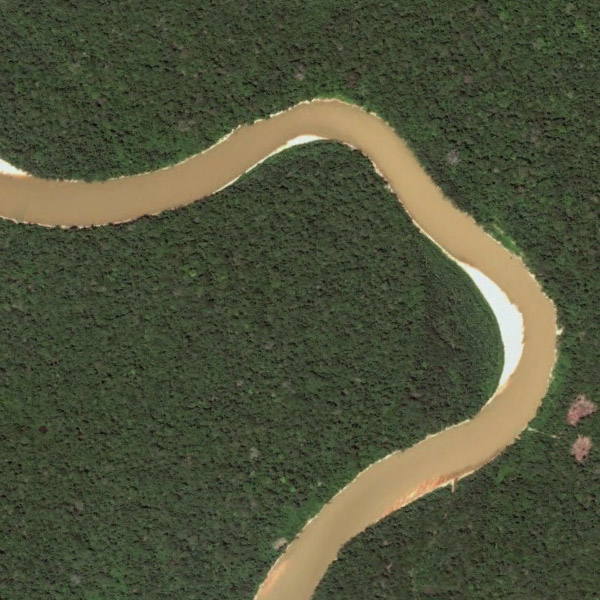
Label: River